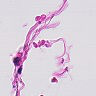
Metastatic tissue present: no